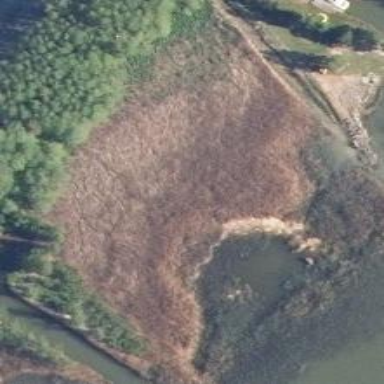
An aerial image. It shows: Reedbed in wetland area.